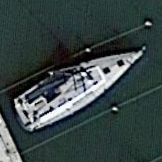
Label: civil